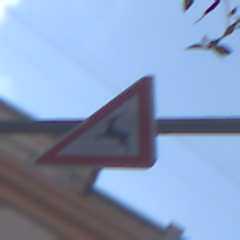
Verkehrszeichen: WildwechselRechts
Umgebung: Outdoor, Urban
Tageszeit: SunriseSunset
Wetter: PartlyCloudy
Licht: Natural
Jahreszeit: NotSpecified
Kontrast: LowContrast